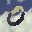
Label: 0